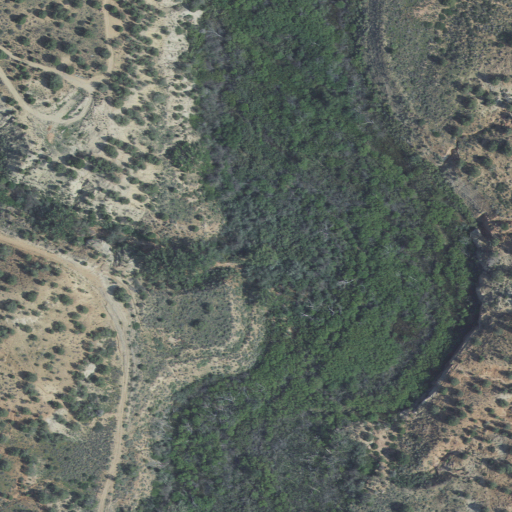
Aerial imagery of valley in Utah named Three Lakes Canyon containing shrub, woody wetlands, herbaceous wetlands, and evergreen forest